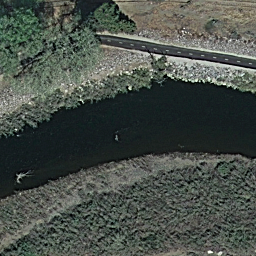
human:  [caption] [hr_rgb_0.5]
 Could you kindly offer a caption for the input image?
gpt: A river with a road on one bank and plants on the other side .

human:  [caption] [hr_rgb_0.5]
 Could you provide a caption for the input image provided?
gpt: Green plants flourish on one bank of a river with a road on the other side .

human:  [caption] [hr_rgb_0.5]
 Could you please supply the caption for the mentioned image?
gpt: Lots of green plants flourish on one bank of a river with a road on the other side .

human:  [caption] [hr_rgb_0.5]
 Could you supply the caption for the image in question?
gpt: It is a river with black water and a road on one bank of the river .

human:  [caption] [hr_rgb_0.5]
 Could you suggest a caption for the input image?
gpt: A river with black water go through the area with some plants on one bank and a road on the other side .